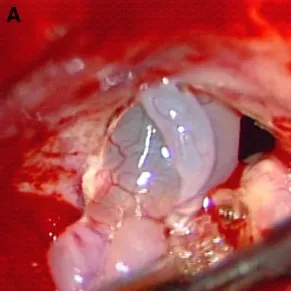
Surgical photograph. A: Brain tissue and a cystic component protruded into the paranasal sinus through the right ethmoid bone defect.
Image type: medical_photograph (other_medical_photograph)